Question: For an answer for "<URL>, which adds a header view to a 'UITableView' and animates both the newly added header view and the cells underneath it.
However, as soon as I add header cells I get a nasty UI glitch because the headers don't animate along with the cells of the 'UITableView':
When I add the header the following steps happen:
1. Problem: The topmost header jumps to the original position
2. The tableHeaderView and the UITableViewCells animate together to their final position.
So my question is, how I can make sure that the headers also animate.
You can see the effect here, where the 'Section-1' is at the final position, while the cells and the header view are still animating:

This is the method, where I do the animation:
'''
- (void) showHeader:(BOOL)show animated:(BOOL)animated{
CGRect closedFrame = CGRectMake(0, 0, self.view.frame.size.width, 0);
CGRect newFrame = show?self.initialFrame:closedFrame;
if(animated){
// The UIView animation block handles the animation of our header view
[UIView beginAnimations:nil context:nil];
[UIView setAnimationDuration:0.3];
[UIView setAnimationCurve:UIViewAnimationCurveEaseInOut];
// beginUpdates and endUpdates trigger the animation of our cells
[self.tableView beginUpdates];
}
self.headerView.frame = newFrame;
[self.tableView setTableHeaderView:self.headerView];
if(animated){
[self.tableView endUpdates];
[UIView commitAnimations];
}
}
'''
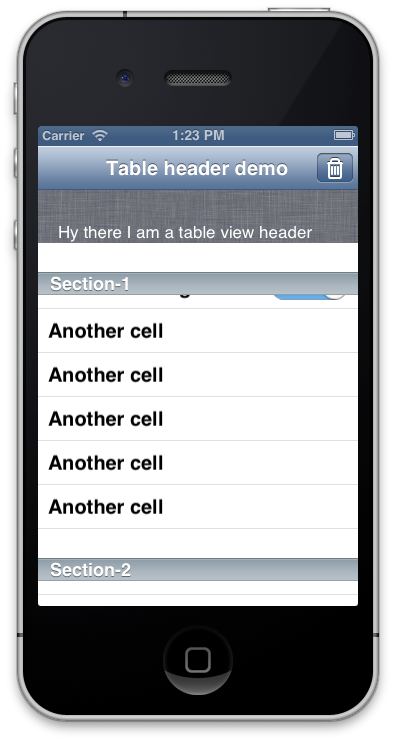
Answer: this will fix it, but I'm not sure if you need the 'beginUpdates' and 'endUpdates' in another part of this class. Because your 'dataSource' don't really change in this example.
'''
- (void)showHeader:(BOOL)show animated:(BOOL)animated {
CGRect closedFrame = CGRectMake(0, 0, self.view.frame.size.width, 0);
CGRect newFrame = show?self.initialFrame:closedFrame;
if(animated){
// The UIView animation block handles the animation of our header view
[UIView beginAnimations:nil context:nil];
[UIView setAnimationDuration:0.3];
[UIView setAnimationCurve:UIViewAnimationCurveEaseInOut];
// beginUpdates and endUpdates trigger the animation of our cells
//[self.tableView beginUpdates];
}
self.headerView.frame = newFrame;
[self.tableView setTableHeaderView:self.headerView];
if(animated){
//[self.tableView endUpdates];
[UIView commitAnimations];
}
}
'''